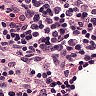
Metastatic tissue present: no